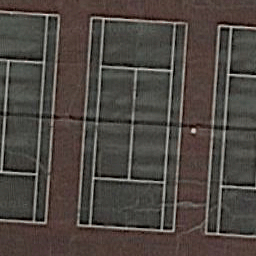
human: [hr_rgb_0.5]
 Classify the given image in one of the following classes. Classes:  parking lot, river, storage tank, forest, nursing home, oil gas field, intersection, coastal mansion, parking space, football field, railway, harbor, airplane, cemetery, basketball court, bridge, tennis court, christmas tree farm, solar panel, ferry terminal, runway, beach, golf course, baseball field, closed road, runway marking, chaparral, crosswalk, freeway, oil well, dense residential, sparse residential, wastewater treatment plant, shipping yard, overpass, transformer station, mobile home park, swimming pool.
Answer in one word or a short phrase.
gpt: tennis court